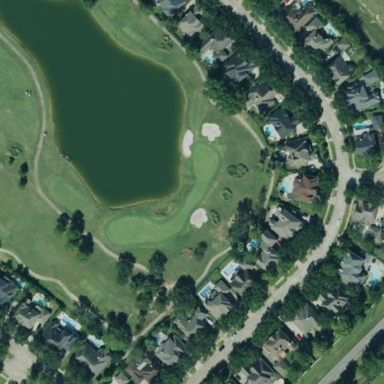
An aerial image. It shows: Green golf area with grass land use.